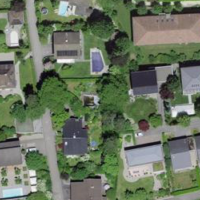
EUNIS habitat code: 54
Species observed at this site:
Fritillaria meleagris